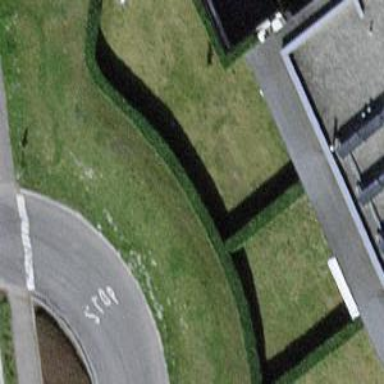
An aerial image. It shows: Hedge barrier.